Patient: sex M, age 36
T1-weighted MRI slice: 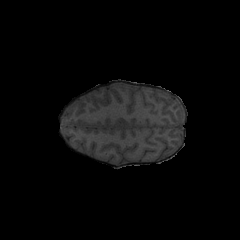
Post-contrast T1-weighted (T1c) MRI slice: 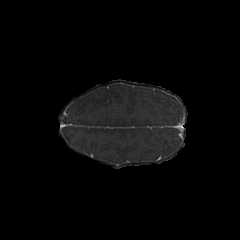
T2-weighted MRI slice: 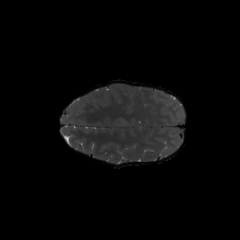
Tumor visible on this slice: no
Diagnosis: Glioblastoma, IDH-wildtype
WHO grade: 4